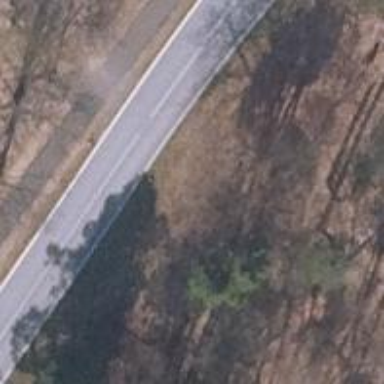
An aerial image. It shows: Secondary road with asphalt surface.